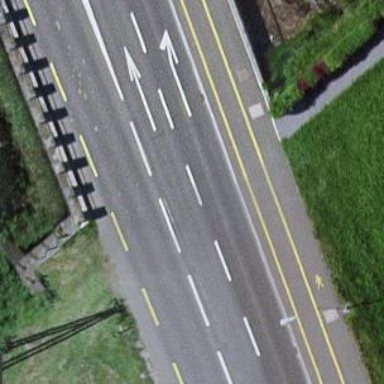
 featuring designated cycle lane on the left."